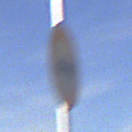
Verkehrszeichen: VerbotPersonenkraftwagen
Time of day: MorningAfternoon
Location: Outdoor (RoadRail)
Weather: PartlyCloudy
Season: NotSpecified
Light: Natural